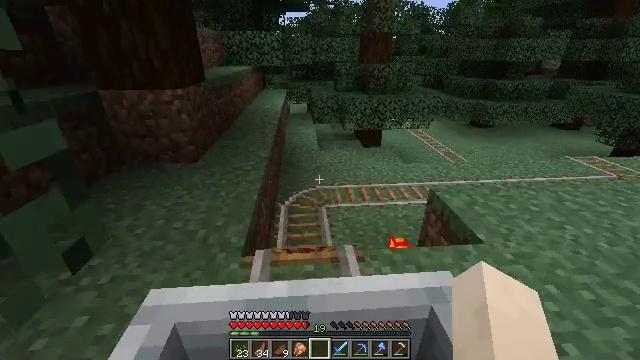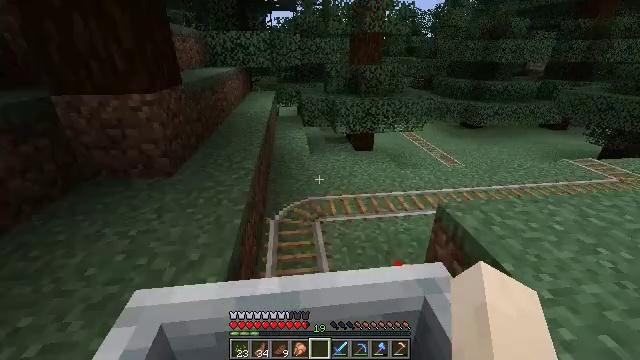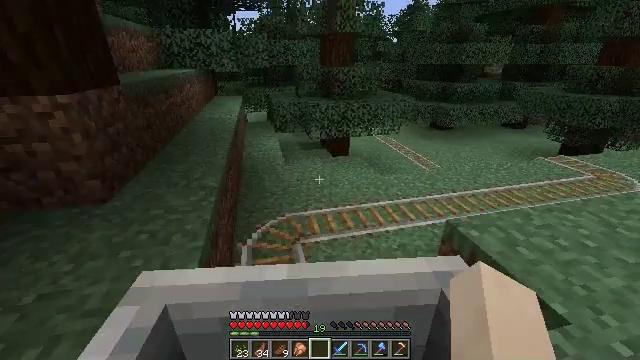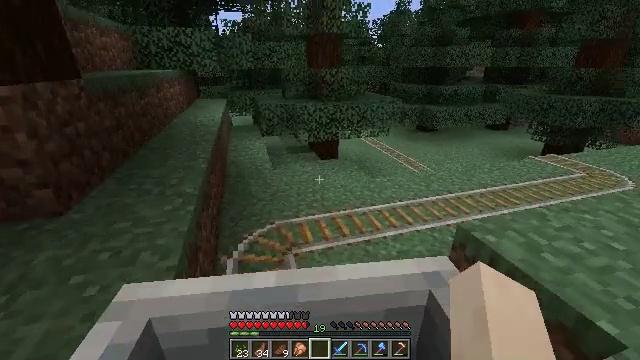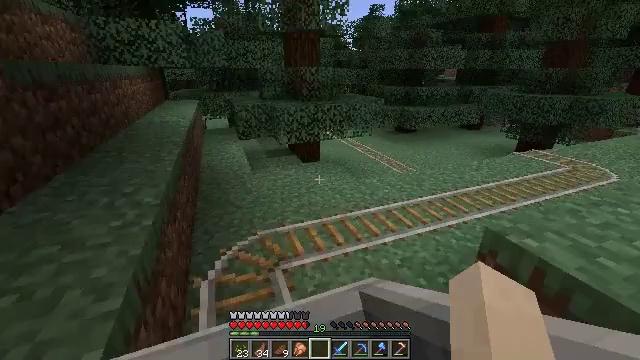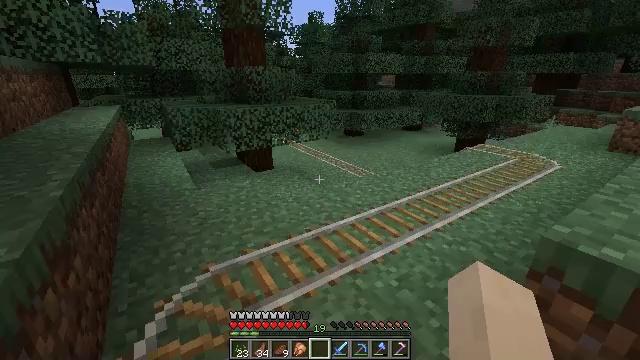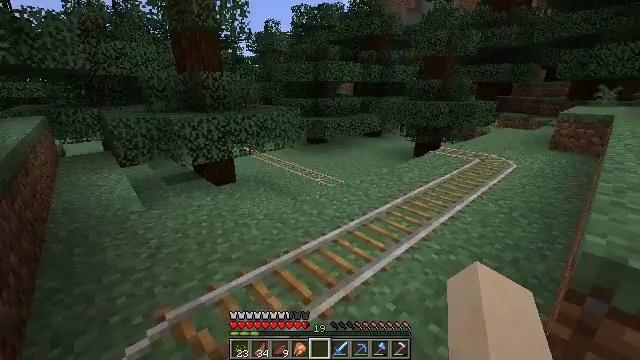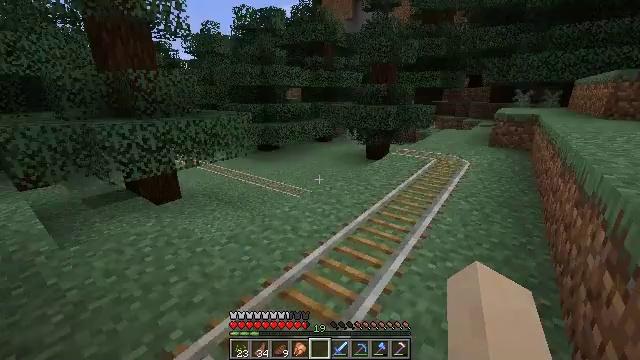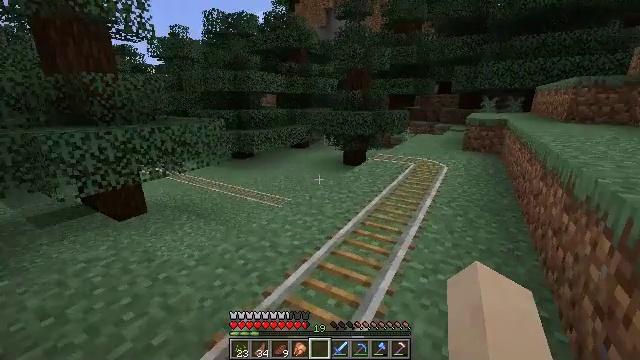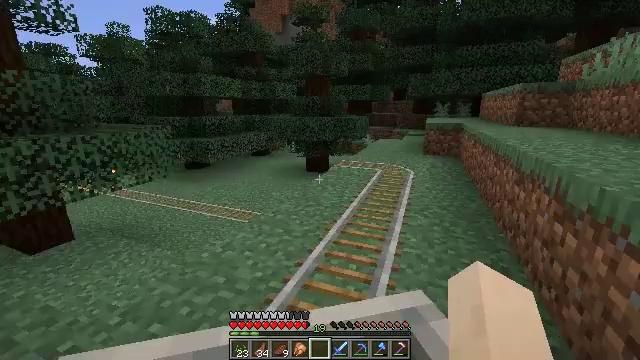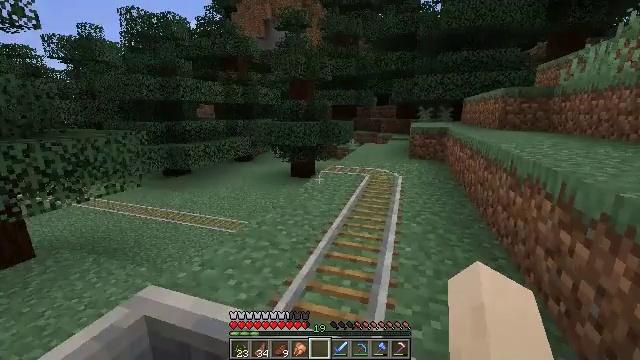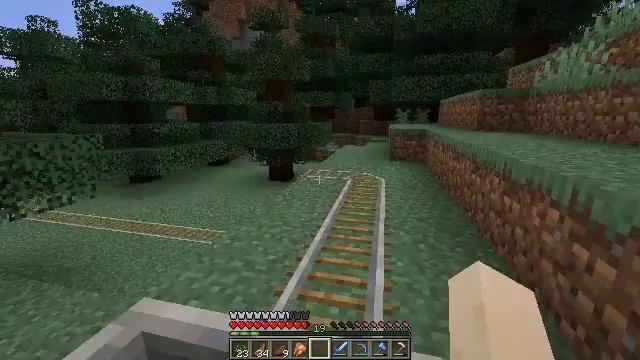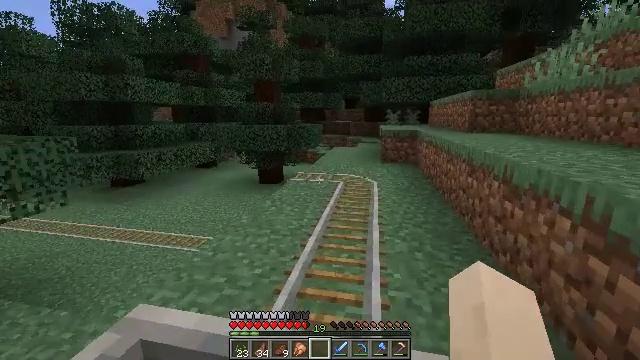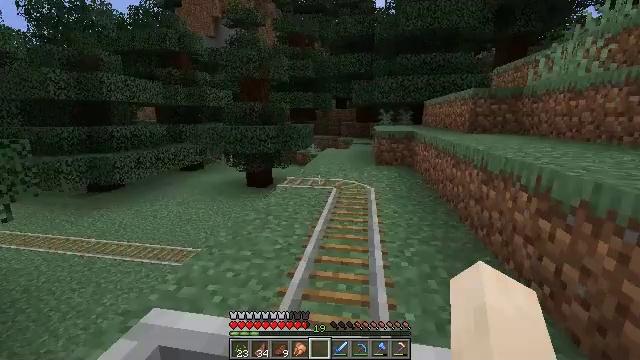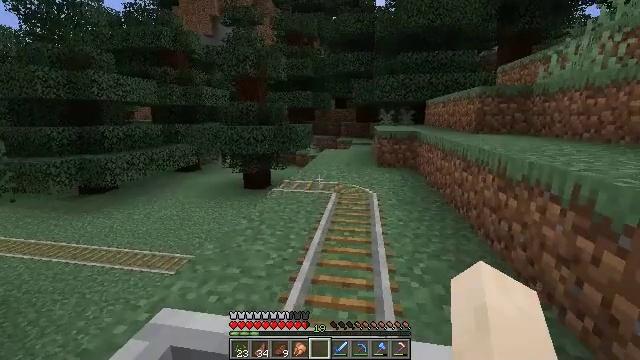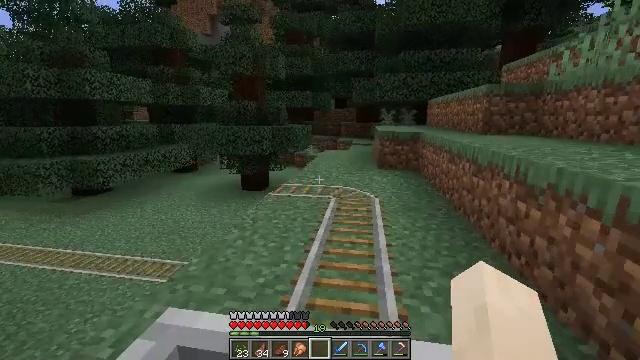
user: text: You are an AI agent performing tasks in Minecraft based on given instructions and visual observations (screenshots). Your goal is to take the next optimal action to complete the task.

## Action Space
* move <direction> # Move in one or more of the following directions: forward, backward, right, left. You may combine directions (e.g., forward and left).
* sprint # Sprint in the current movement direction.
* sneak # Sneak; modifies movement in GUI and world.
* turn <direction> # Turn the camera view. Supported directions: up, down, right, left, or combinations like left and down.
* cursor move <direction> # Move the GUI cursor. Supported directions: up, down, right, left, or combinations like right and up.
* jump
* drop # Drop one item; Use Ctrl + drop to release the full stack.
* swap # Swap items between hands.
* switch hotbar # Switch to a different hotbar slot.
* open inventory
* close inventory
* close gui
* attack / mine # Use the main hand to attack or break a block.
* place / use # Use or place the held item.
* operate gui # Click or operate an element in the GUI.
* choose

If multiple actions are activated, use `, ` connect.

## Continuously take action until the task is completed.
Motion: motion action
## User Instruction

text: Harvest wheat from the field.
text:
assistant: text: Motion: turn right
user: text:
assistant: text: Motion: turn right and up
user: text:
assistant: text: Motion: turn right and up
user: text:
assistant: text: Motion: turn right and up
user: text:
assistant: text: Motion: turn right and up
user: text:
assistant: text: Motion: turn right and up
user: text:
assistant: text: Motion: turn right and up
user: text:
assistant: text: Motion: turn right and up
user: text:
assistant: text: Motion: turn right and up
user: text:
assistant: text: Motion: turn right and up
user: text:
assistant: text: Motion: turn right
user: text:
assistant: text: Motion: turn right
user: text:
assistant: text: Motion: no_op
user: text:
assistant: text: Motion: no_op
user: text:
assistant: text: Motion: no_op
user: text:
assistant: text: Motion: no_op
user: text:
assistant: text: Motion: no_op
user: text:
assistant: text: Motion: turn left
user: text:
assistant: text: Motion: turn left
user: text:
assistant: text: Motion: turn left
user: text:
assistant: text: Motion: turn left
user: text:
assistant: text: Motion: turn left
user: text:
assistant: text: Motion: turn left
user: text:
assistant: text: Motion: turn left
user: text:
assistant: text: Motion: turn left
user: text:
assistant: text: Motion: no_op
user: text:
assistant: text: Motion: turn left
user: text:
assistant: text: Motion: turn left
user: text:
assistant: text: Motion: turn left
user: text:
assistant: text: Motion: no_op